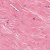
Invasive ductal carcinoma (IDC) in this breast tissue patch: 0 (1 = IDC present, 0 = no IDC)